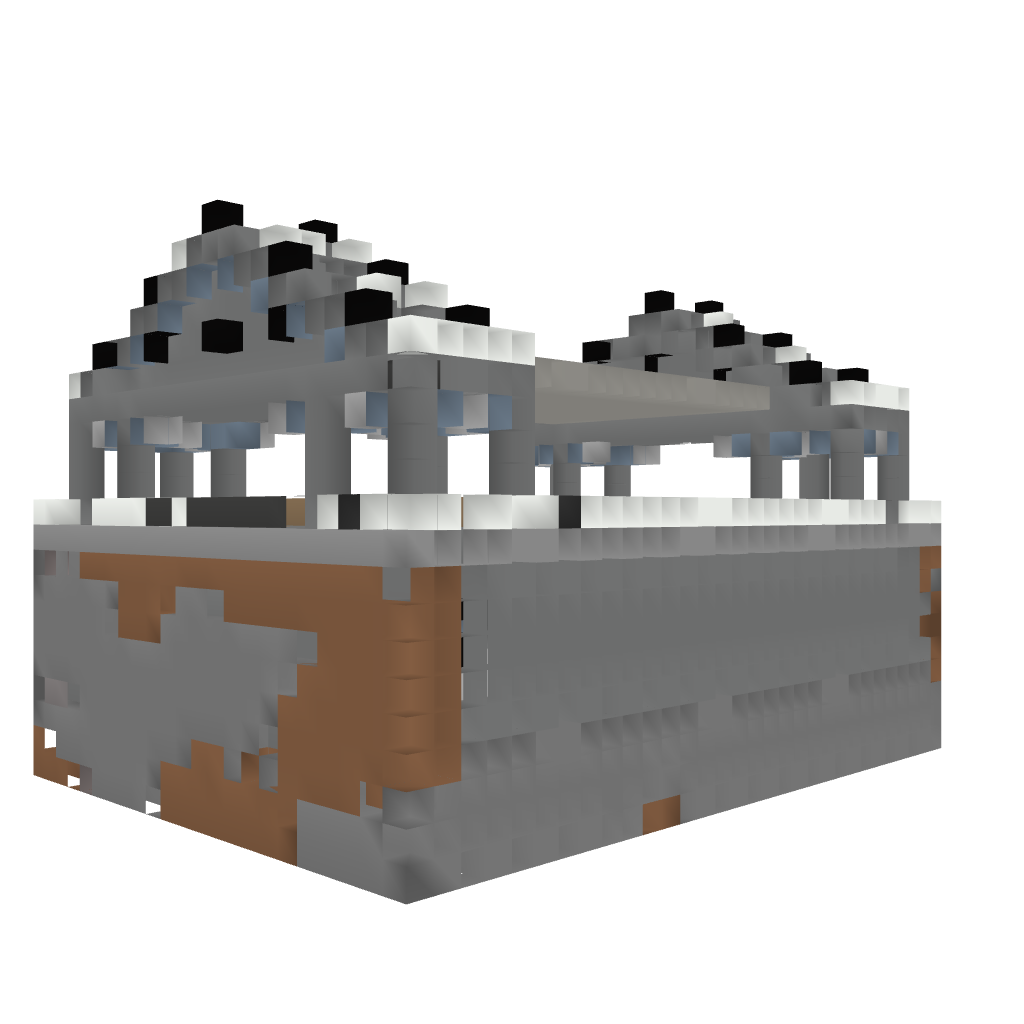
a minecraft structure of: Roman Baths